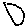
Label: hexagon